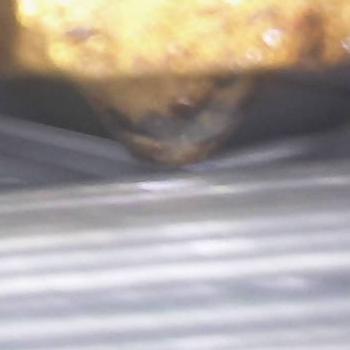
Flow rate: 79%